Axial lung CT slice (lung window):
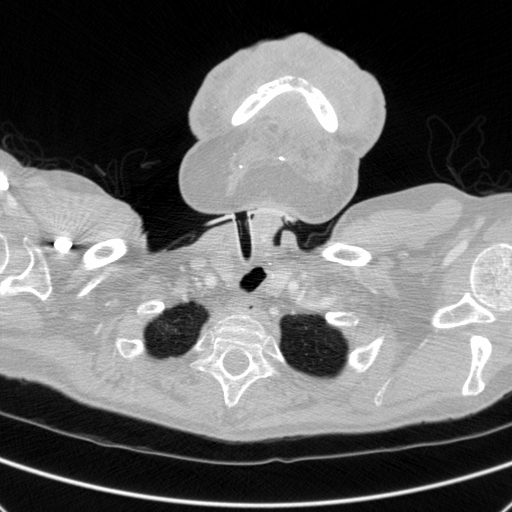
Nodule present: no